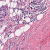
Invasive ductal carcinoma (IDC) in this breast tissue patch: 1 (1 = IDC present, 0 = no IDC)